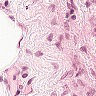
Metastatic tissue present: no